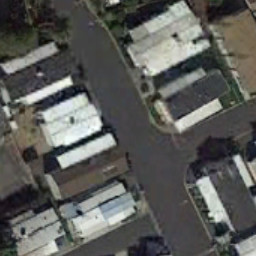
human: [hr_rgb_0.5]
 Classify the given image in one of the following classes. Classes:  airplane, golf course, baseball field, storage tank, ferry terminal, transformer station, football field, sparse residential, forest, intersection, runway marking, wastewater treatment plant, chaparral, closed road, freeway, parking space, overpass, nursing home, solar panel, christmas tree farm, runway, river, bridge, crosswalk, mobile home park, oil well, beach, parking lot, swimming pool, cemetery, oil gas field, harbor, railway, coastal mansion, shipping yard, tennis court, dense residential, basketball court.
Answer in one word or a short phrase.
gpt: mobile home park